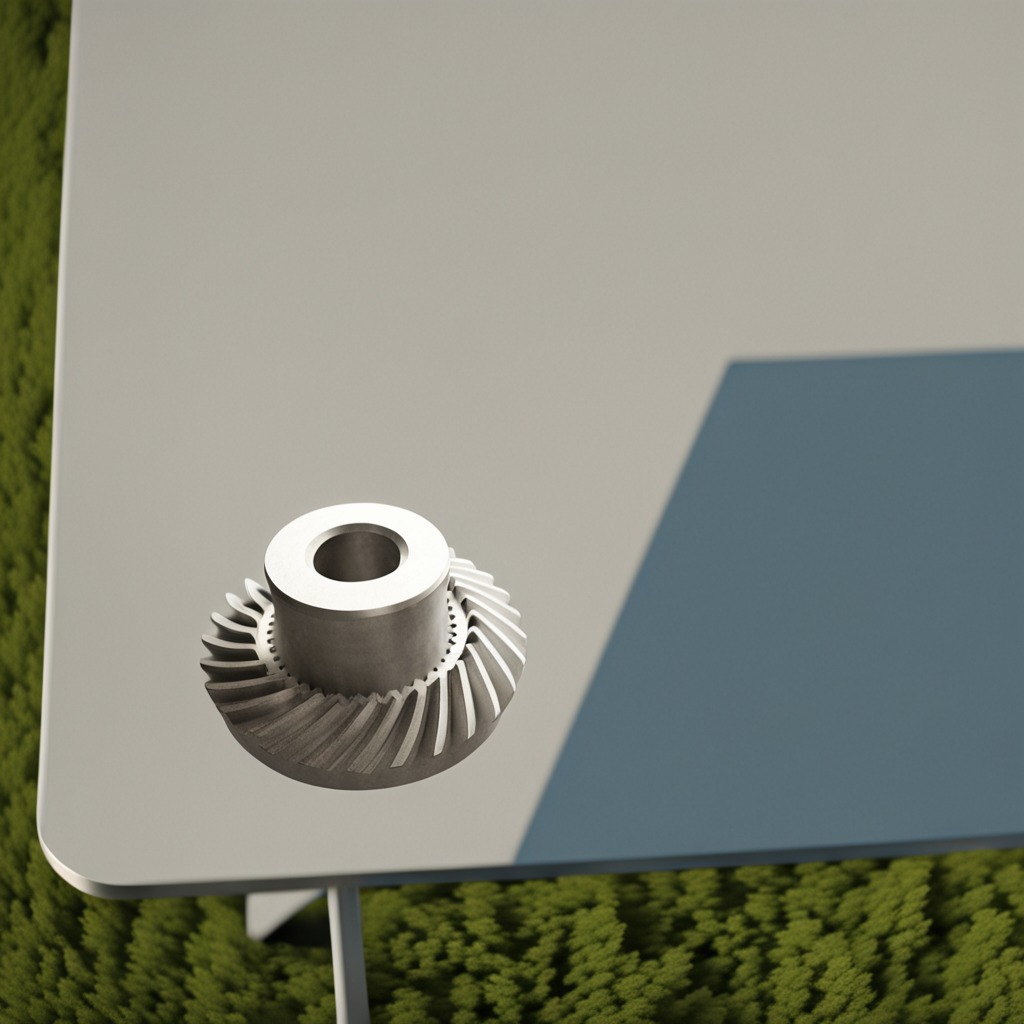
A steel gear with teeth is lying on a clean utility table in a temporary outdoor tool station.